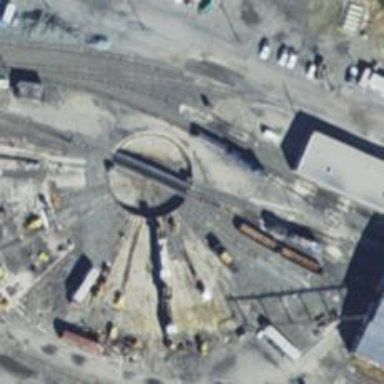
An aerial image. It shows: Yard with turntable for railway service.